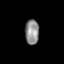
Tissue: skin
Cell type: Epithelial cells
Senescence score: 0.234
Nuclear area (px): 335
Mean DAPI intensity: 142.904